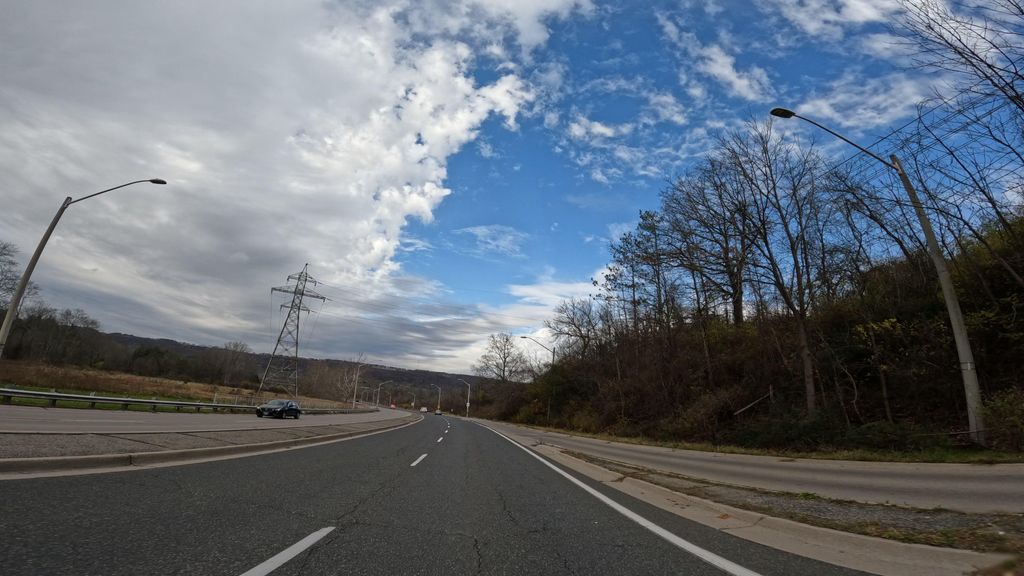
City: hamilton